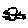
Label: bird